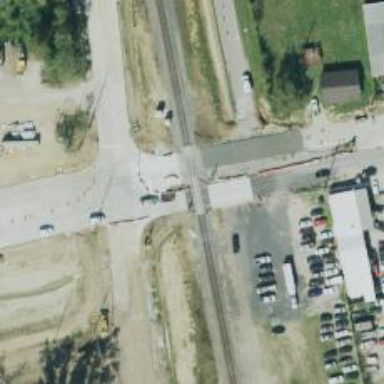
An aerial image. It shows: Railway level crossing.